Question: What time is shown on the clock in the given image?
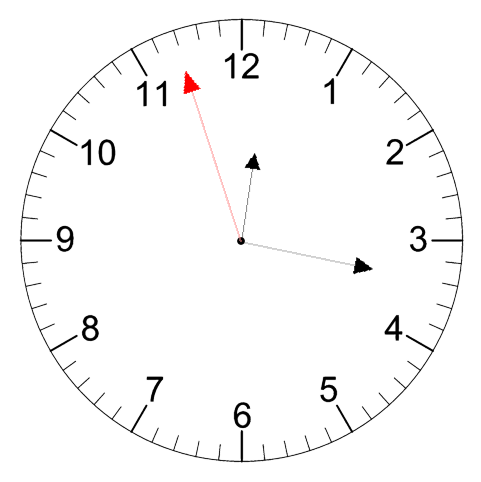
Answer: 12:16:57